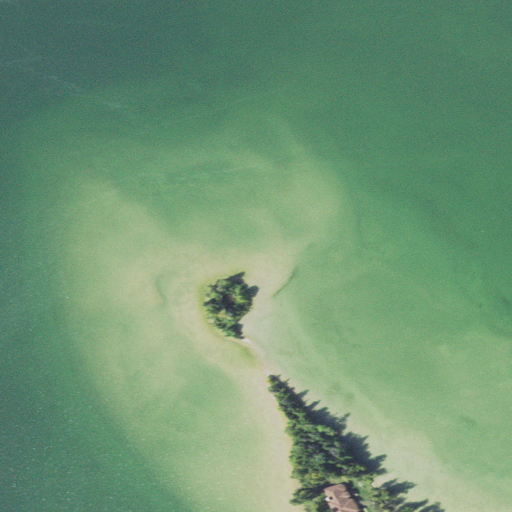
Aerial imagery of cape in Michigan named Needle Point containing open water, grassland, and woody wetlands